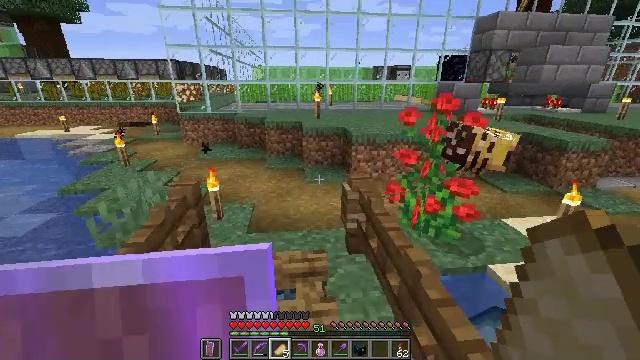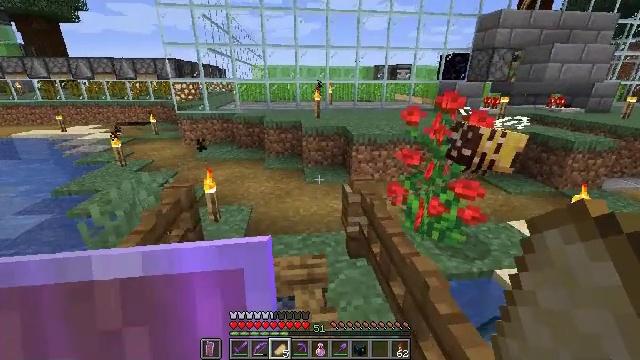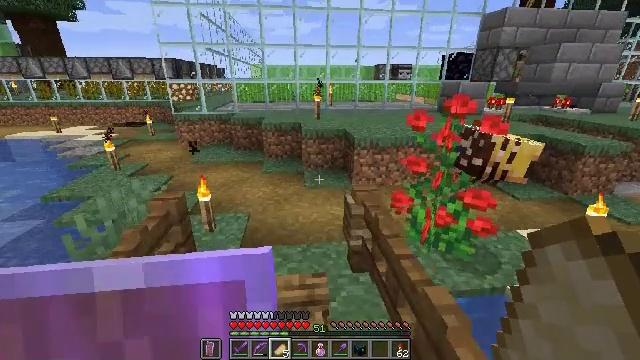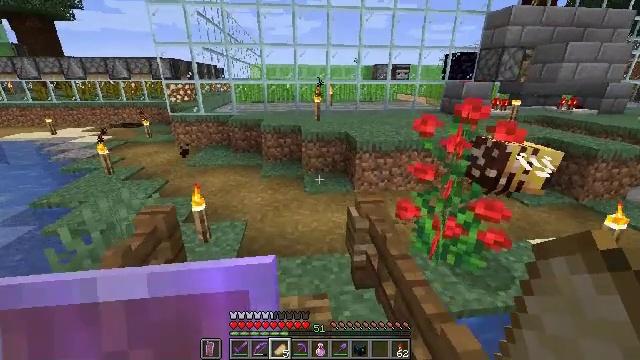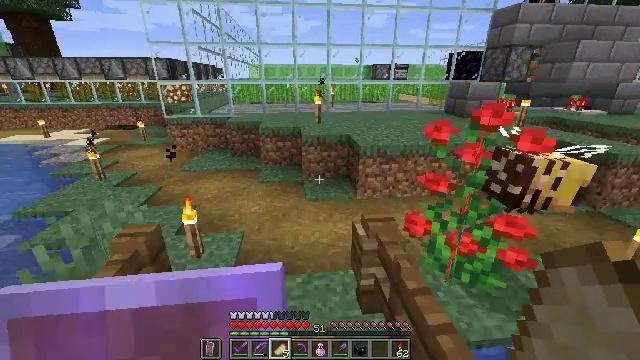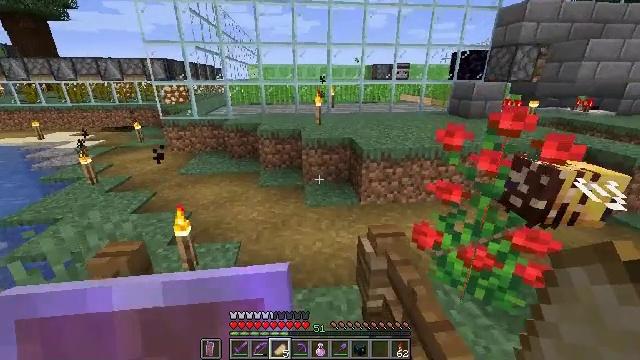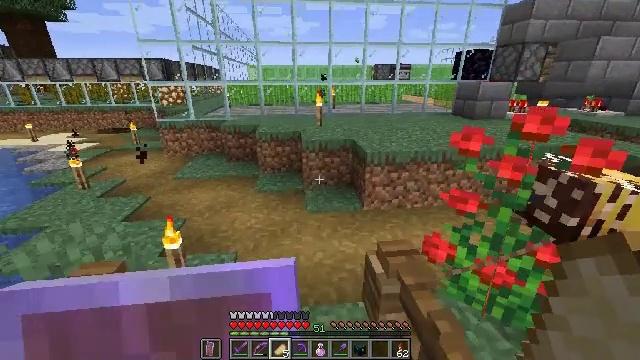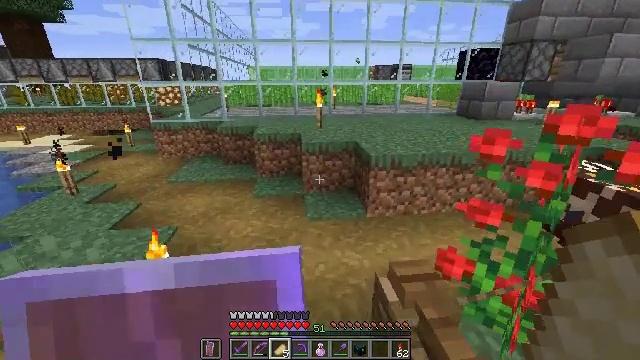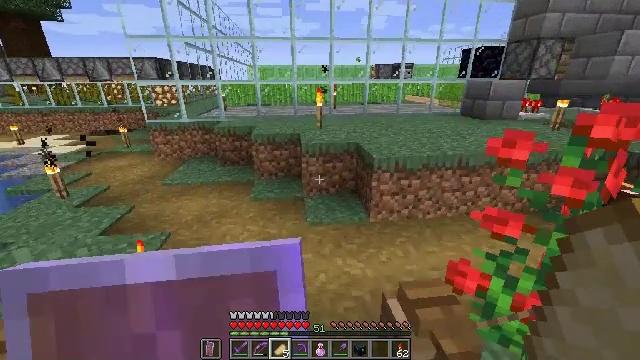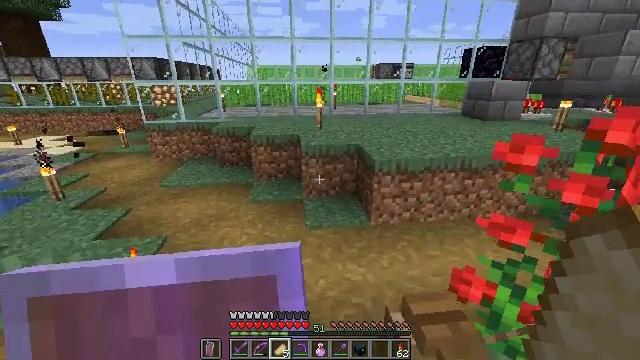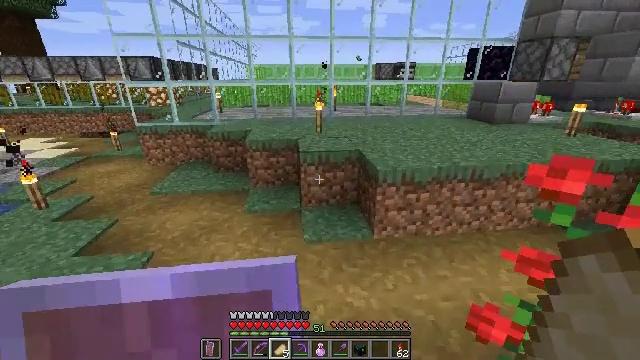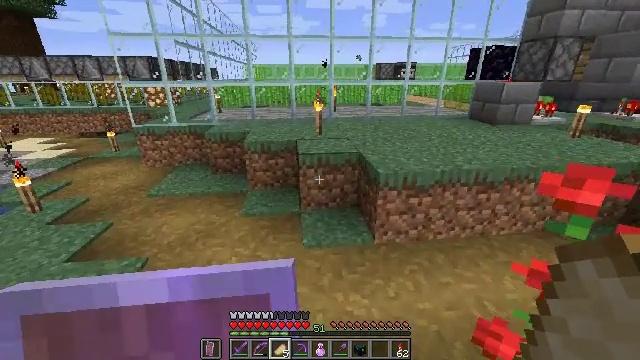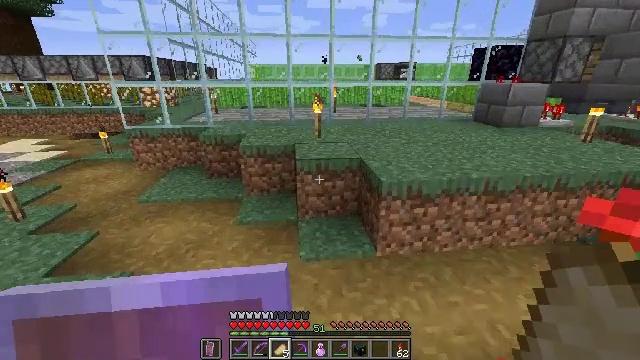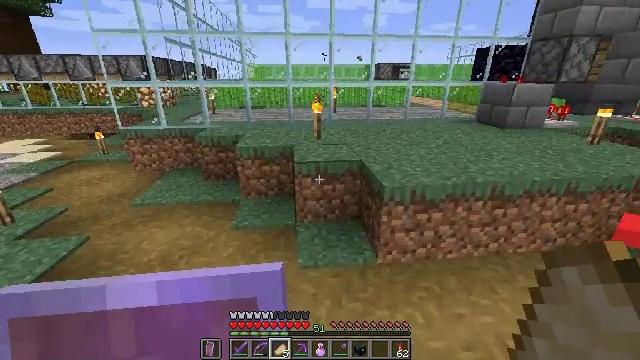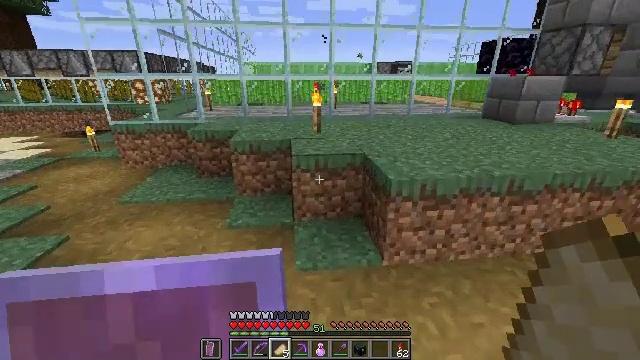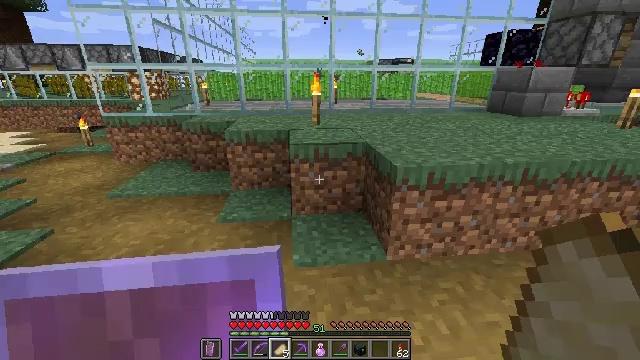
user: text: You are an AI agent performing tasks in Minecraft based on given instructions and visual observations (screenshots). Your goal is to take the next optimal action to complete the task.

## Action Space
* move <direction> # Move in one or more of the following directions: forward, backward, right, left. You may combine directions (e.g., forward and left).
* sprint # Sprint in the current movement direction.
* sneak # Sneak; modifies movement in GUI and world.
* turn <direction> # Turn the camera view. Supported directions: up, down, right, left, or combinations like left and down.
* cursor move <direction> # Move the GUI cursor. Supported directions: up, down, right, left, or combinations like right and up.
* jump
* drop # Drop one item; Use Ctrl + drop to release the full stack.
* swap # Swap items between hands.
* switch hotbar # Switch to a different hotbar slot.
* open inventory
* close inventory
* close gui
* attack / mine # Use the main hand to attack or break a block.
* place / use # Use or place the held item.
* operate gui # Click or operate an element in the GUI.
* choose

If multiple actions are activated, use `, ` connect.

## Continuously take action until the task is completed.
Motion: motion action
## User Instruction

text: Collect the grass block using a shovel.
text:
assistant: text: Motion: move forward
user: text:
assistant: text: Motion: move forward
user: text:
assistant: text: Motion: move forward
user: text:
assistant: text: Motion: move forward
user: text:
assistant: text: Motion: move forward
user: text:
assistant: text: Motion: move forward
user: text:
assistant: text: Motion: move forward
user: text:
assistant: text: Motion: move forward
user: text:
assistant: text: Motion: move forward
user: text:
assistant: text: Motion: move forward
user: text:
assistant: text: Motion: move forward
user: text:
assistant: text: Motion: move forward
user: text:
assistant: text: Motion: move forward
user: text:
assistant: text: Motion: move forward
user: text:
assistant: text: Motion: move forward
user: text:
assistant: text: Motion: move forward
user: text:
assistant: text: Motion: move forward
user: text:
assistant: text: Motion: move forward
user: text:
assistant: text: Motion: move forward, turn right and down
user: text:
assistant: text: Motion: move forward, turn right and down
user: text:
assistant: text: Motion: move forward, turn right
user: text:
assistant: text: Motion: move forward, turn right and up
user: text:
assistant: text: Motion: move forward, turn right and up
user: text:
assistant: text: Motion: move forward, turn right
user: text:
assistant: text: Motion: move forward and move right, turn right
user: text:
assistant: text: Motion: move forward and move right
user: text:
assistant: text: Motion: move forward and move right
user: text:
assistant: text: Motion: move forward and move right
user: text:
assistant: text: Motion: move forward and move right
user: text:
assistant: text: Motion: move forward